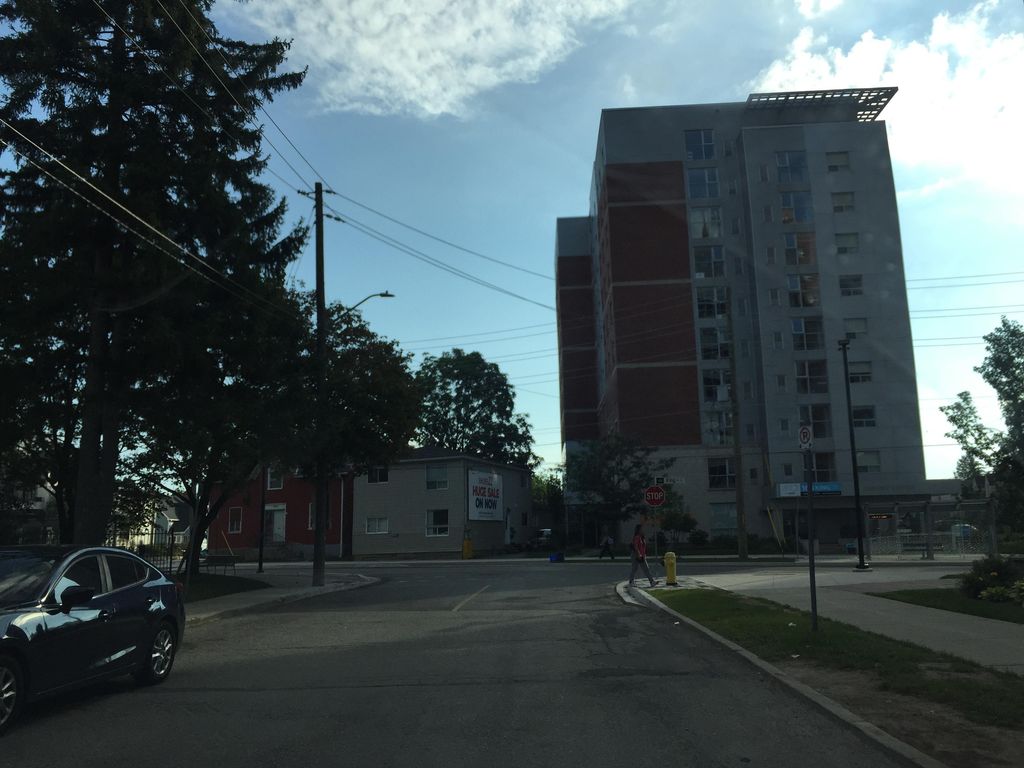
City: kitchener-waterloo